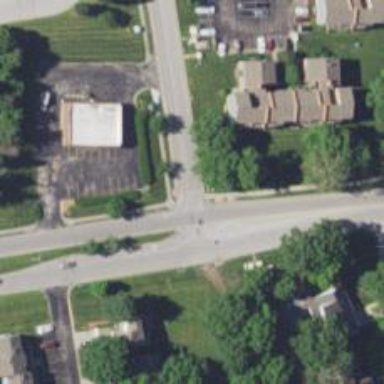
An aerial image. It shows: Footway crossing.